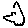
Label: cloud